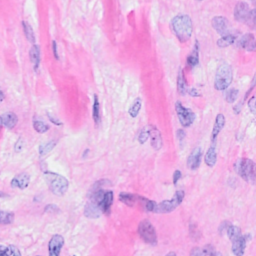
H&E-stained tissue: Breast